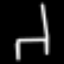
Label: chair